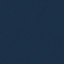
Land use / land cover class: SeaLake